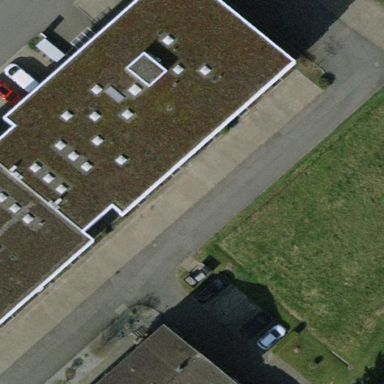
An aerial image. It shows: Office building.